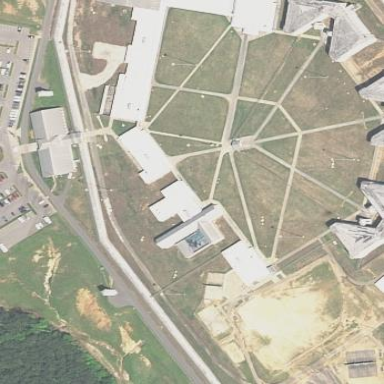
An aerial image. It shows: Prison.